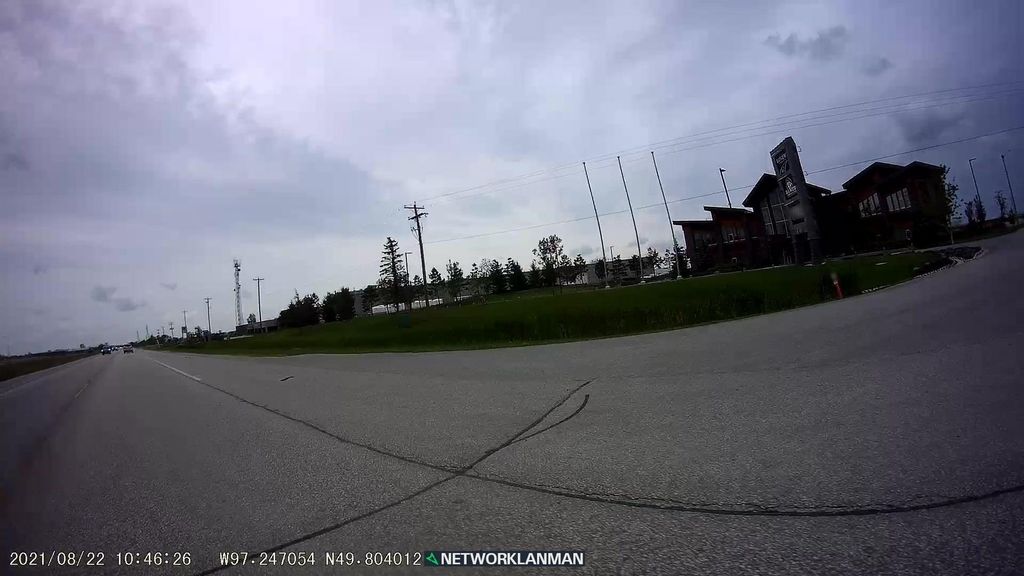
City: winnipeg